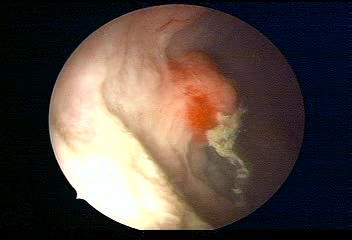
Modality: WLC
Class: Malignant
Subclass: HighGradePapillary
Lesion: L1
Stage: T1
Morphology: Papillary
Bladder cancer association: Yes
Annotated structures: Tumor